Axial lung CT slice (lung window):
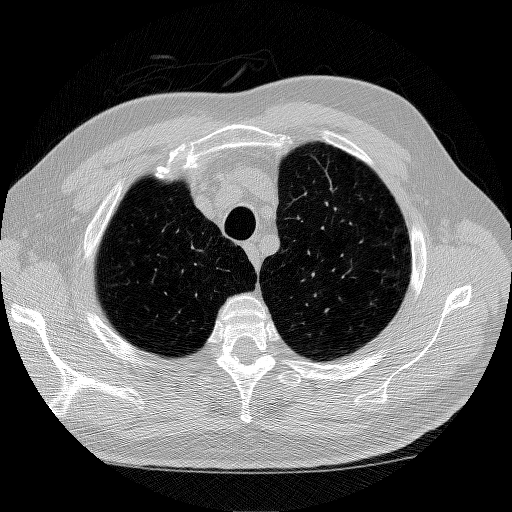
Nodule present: no